Question: I'm fairly new to swift and I'm currently trying to display multiple image views within a custom UITableCell.
Ideally, I would like to have each image be scaled so that its width fills half of the screen size (while preserving the original aspect ratio).
The idea is that each UITableCell will have a collage of 3 images and some additional information in a UILabel -- the tallest image would sit in its own column with the smaller two stacked right next to the tallest. Below is a screenshot to help illustrate what I'm trying to achieve:

However, I'm having some trouble with this. Currently, once I've retrieved an image with an Alamofire .GET request, I call a function that does the below:
'''
let aspectRatio = image.size.width / image.size.height
let newHeight = desiredWidth / aspectRatio
UIGraphicsBeginImageContext(CGSizeMake(desiredWidth, newHeight))
image.drawInRect(CGRectMake(0, 0, desiredWidth, newHeight))
let scaledImage = UIGraphicsGetImageFromCurrentImageContext()
UIGraphicsEndImageContext()
return scaledImage
'''
Once the image is returned, before adding it to the first image view, I update the frame of the image view as follows:
'''
cell.img_1.frame = CGRect(x: 0, y: 0, width: new_image.size.width, height: new_image.size.height)
cell.img_1.image = new_image
'''
However, when I run the code, the width of the images is not half of the screen-- rather- they look exactly the same as they would if I put them into the image view without scaling (the ImageView is set to Aspect Fit Mode).
When I print out the width and height of the newly scaled images the values ARE consistent with what I want.
I do notice that the pre-scale and post-scale aspect ratios are slightly off by ~.01. -- so given that the image view is set to Aspect Fit, could this explain what I am seeing?
I've also tried this with the mode set as Aspect Fill, but saw cases where the width of some images do not get scaled down properly, and take up more than half of the screen.
Apologies for the long-winded question, would greatly appreciate some help with this and I will provide more information if needed. Thank you!
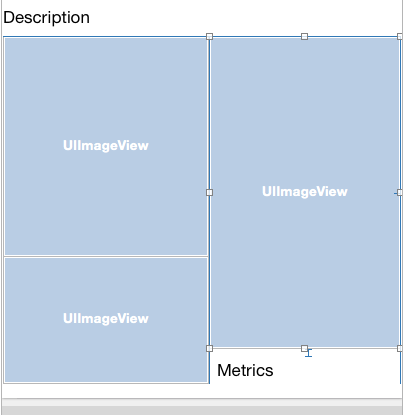
Answer: > the ImageView is set to Aspect Fit Mode).
But there's your problem - or one of them. If you don't want an image view to resize the image, don't use "aspect" content mode, nor any "fit" or "fill" content mode. Use, for example, Center.